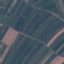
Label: PermanentCrop